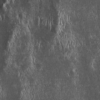
Label: not_dusty